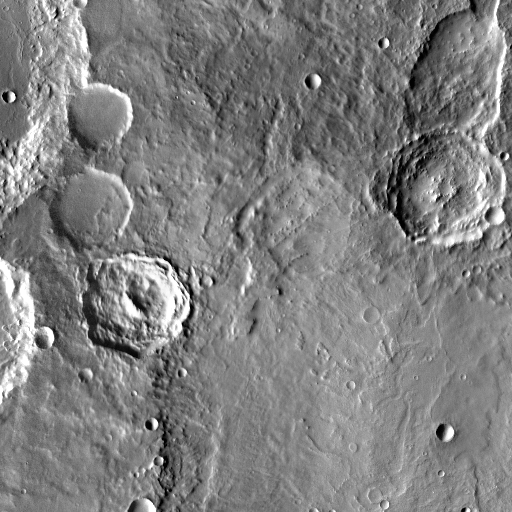
Crater classes present: Background, Other, Layered, Buried